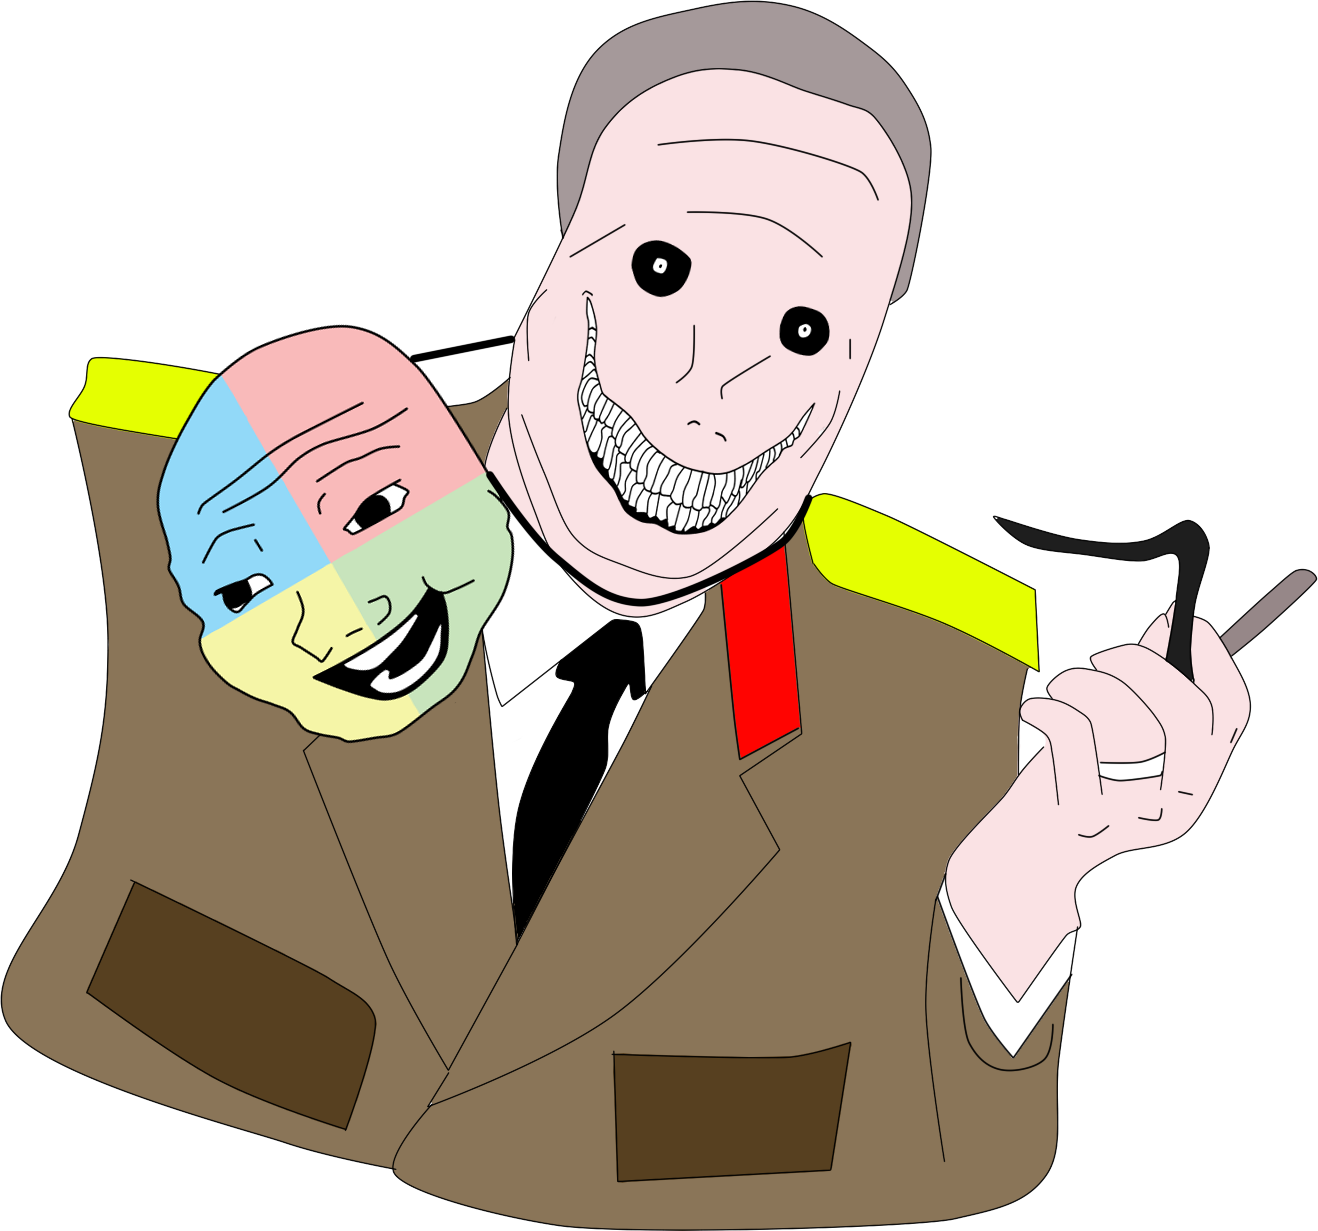
Label: 5_Oomer